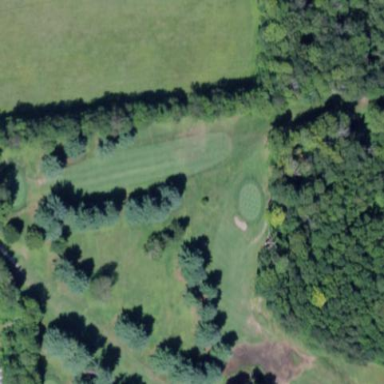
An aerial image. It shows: Rough area in golf course.